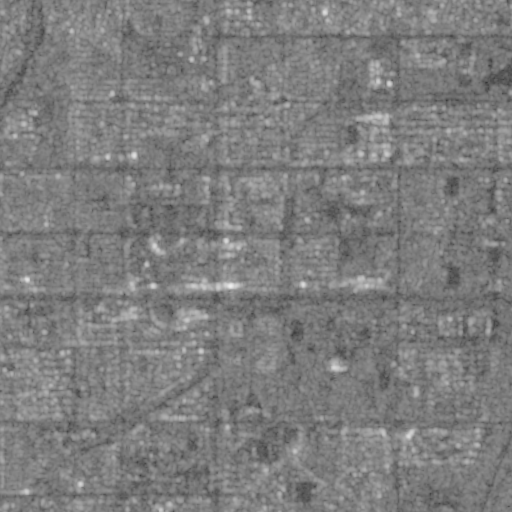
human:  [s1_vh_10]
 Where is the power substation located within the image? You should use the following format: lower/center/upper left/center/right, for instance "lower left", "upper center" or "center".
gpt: The power substation is located in the lower left of the image.
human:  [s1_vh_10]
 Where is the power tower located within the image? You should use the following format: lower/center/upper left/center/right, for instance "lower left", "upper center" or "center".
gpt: The power tower is located in the lower of the image.
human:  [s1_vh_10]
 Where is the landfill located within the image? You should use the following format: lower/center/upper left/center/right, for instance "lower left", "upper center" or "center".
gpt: There is no landfill in the image.

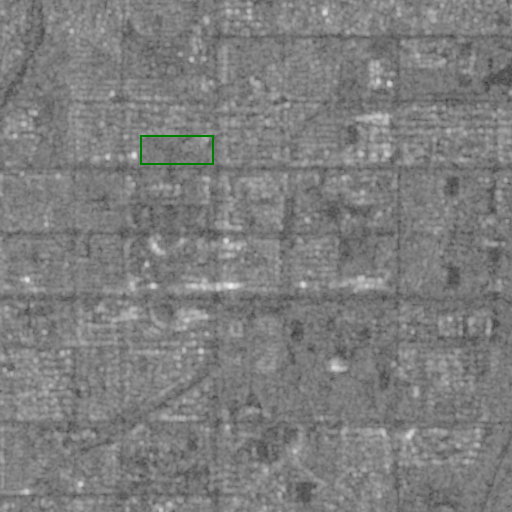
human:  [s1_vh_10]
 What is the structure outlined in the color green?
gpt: The structure outlined in green is a park.
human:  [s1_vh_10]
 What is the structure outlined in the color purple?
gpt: There is no purple outline.